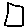
Label: square